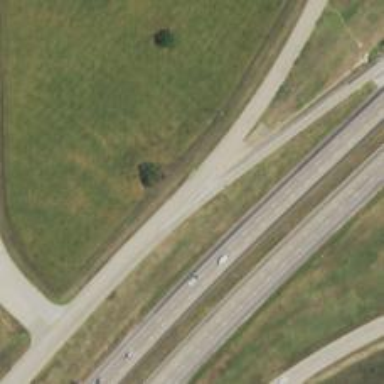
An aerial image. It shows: Secondary road with frontage road.